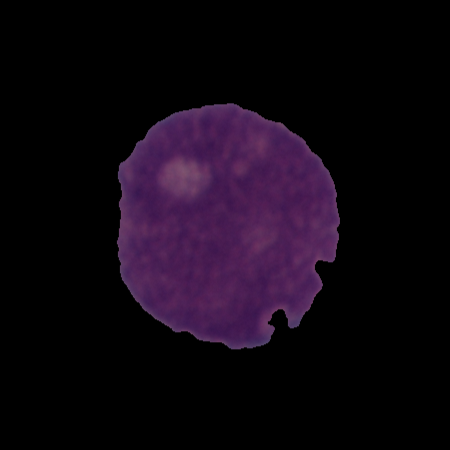
Label: cancer